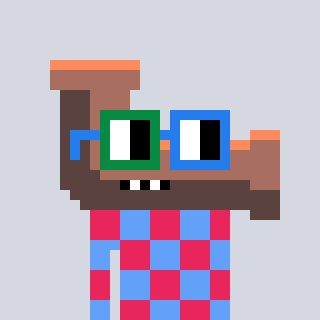
a pixel art character with square green and blue glasses, a pipe-shaped head and a blue-colored body on a cool background